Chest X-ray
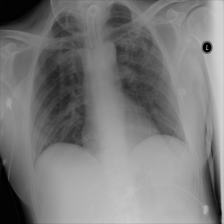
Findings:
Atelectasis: negative
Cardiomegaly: negative
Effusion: negative
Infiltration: positive
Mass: negative
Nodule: negative
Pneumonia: negative
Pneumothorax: negative
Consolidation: negative
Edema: negative
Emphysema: negative
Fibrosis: negative
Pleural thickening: negative
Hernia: negative